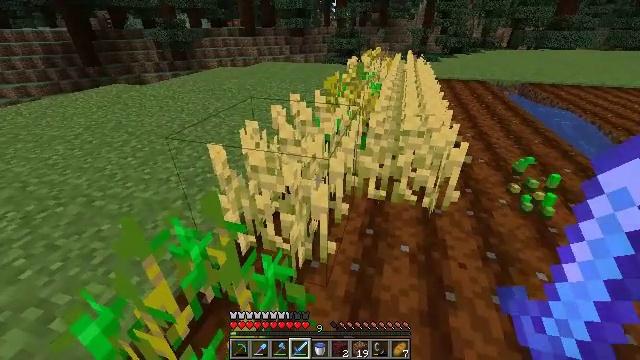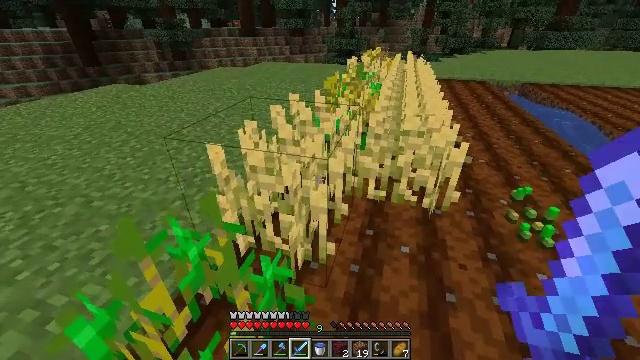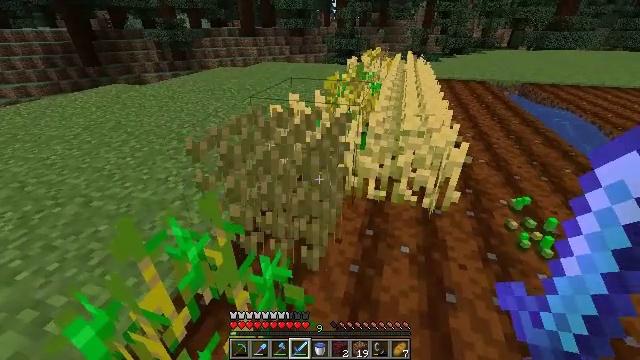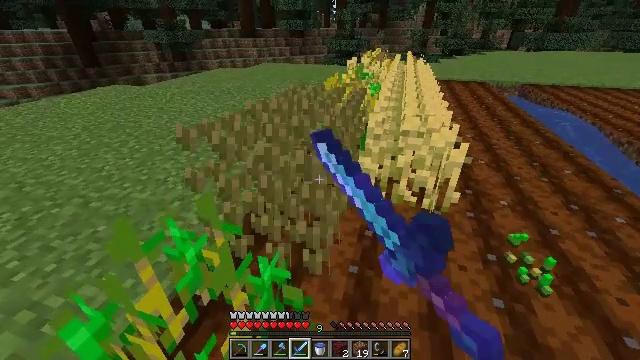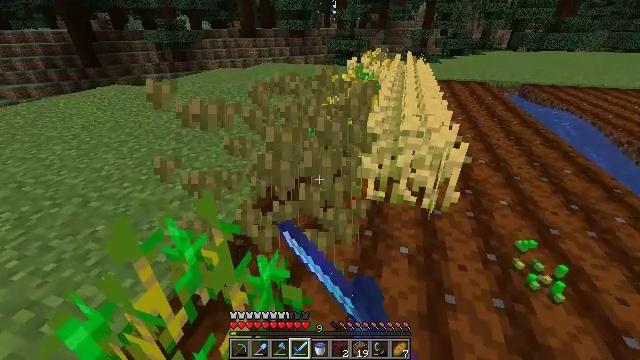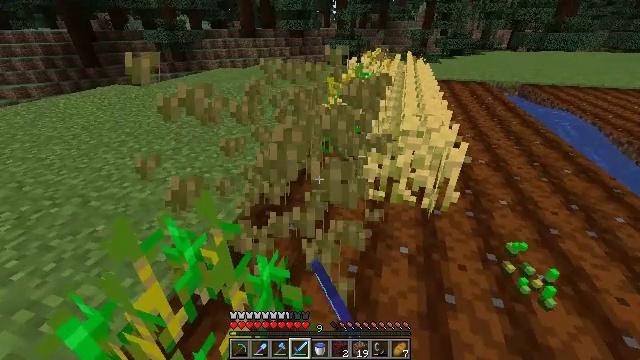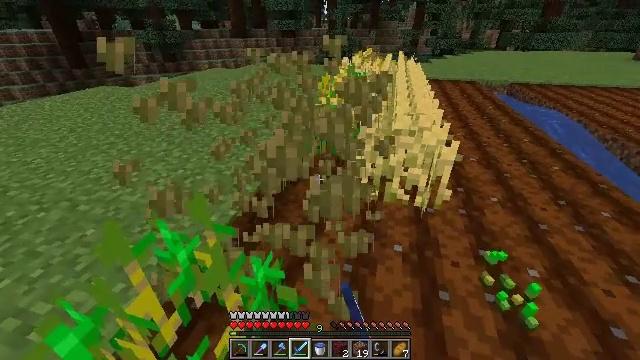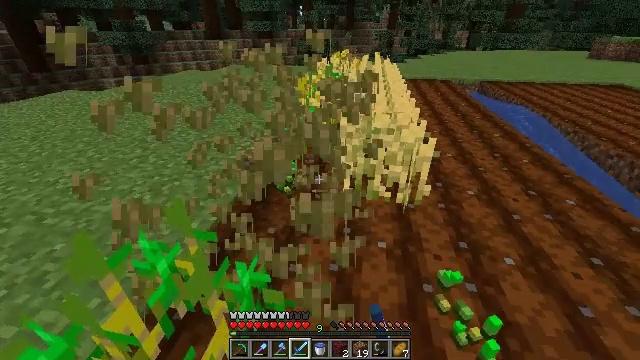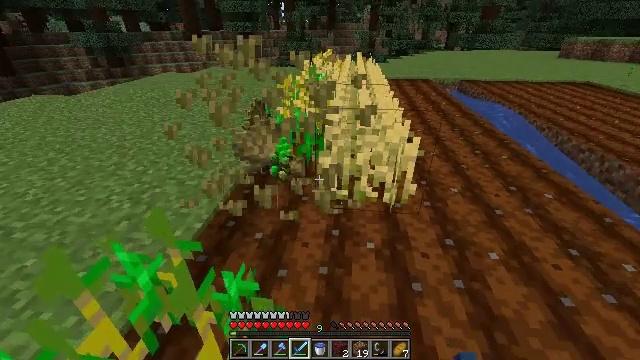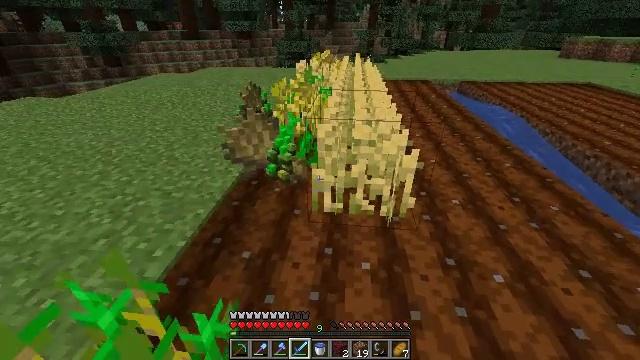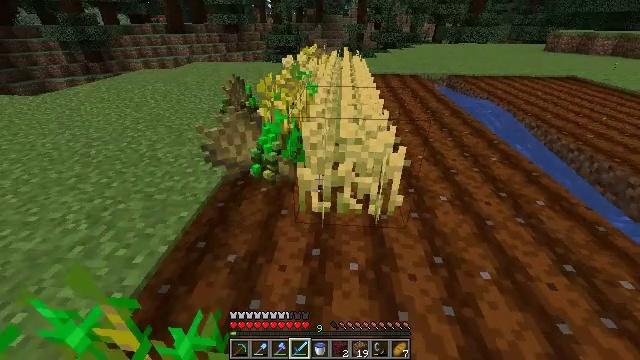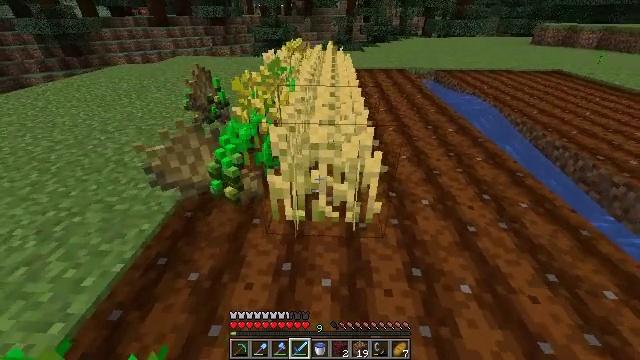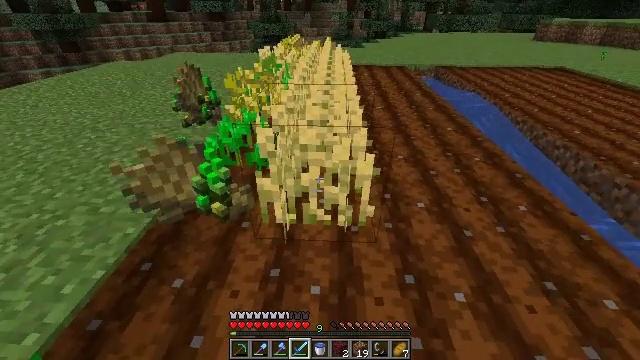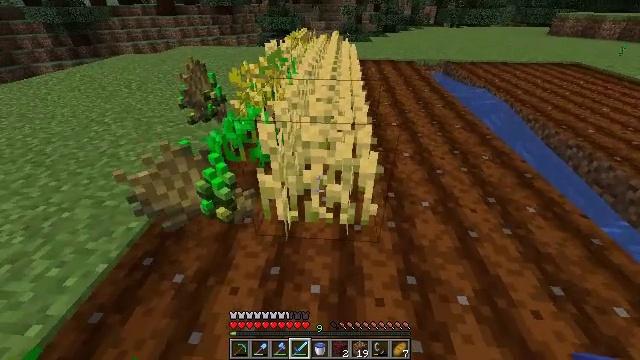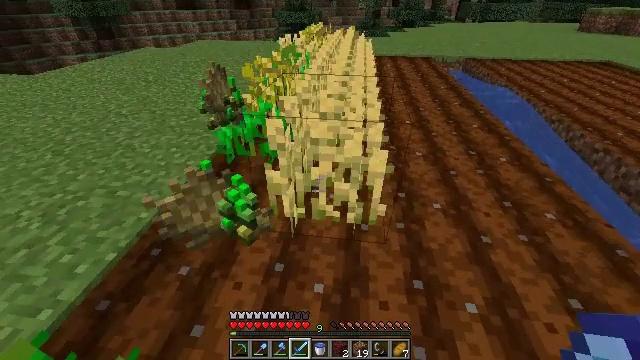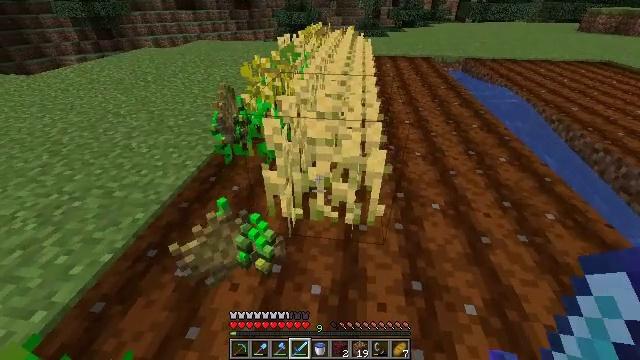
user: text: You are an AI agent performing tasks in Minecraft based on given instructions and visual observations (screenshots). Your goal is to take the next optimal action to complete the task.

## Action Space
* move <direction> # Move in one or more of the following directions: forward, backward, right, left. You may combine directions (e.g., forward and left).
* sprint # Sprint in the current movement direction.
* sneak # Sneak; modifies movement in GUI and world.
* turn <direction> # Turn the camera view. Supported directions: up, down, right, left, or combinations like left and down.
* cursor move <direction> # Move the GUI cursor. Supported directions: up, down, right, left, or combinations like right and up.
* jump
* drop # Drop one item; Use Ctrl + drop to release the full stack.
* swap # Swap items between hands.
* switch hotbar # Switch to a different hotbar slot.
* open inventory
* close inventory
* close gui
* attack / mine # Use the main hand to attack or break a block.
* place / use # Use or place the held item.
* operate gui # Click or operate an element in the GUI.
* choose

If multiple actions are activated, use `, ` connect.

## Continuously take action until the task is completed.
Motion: motion action
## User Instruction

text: Gather wheat by left-clicking on it.
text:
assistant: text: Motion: no_op
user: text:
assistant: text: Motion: attack / mine
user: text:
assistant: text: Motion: attack / mine
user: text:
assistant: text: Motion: attack / mine
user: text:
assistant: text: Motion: no_op
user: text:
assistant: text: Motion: turn right
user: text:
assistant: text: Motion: turn right
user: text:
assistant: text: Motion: move forward, turn right
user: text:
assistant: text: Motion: move forward and move right
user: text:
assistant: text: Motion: move forward and move right, turn right and down
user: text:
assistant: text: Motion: move forward and move right, turn right and down
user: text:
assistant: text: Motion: no_op
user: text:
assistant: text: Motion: turn left and down
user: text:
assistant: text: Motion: turn left
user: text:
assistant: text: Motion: no_op
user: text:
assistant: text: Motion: attack / mine
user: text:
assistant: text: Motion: attack / mine
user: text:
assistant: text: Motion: move forward, turn up, attack / mine
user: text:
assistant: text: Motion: move forward, turn up, attack / mine
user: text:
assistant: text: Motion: move forward, turn up, attack / mine
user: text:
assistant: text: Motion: move forward, turn right and up, attack / mine
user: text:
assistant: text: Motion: move forward, turn up, attack / mine
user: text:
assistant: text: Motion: move forward, attack / mine
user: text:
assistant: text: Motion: move forward
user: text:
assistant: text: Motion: move forward
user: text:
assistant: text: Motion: move forward
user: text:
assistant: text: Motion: move forward, turn down
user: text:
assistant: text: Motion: move forward, turn down
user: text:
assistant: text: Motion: move forward
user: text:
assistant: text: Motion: move forward